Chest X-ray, PA view. Patient: 46 years old, sex M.
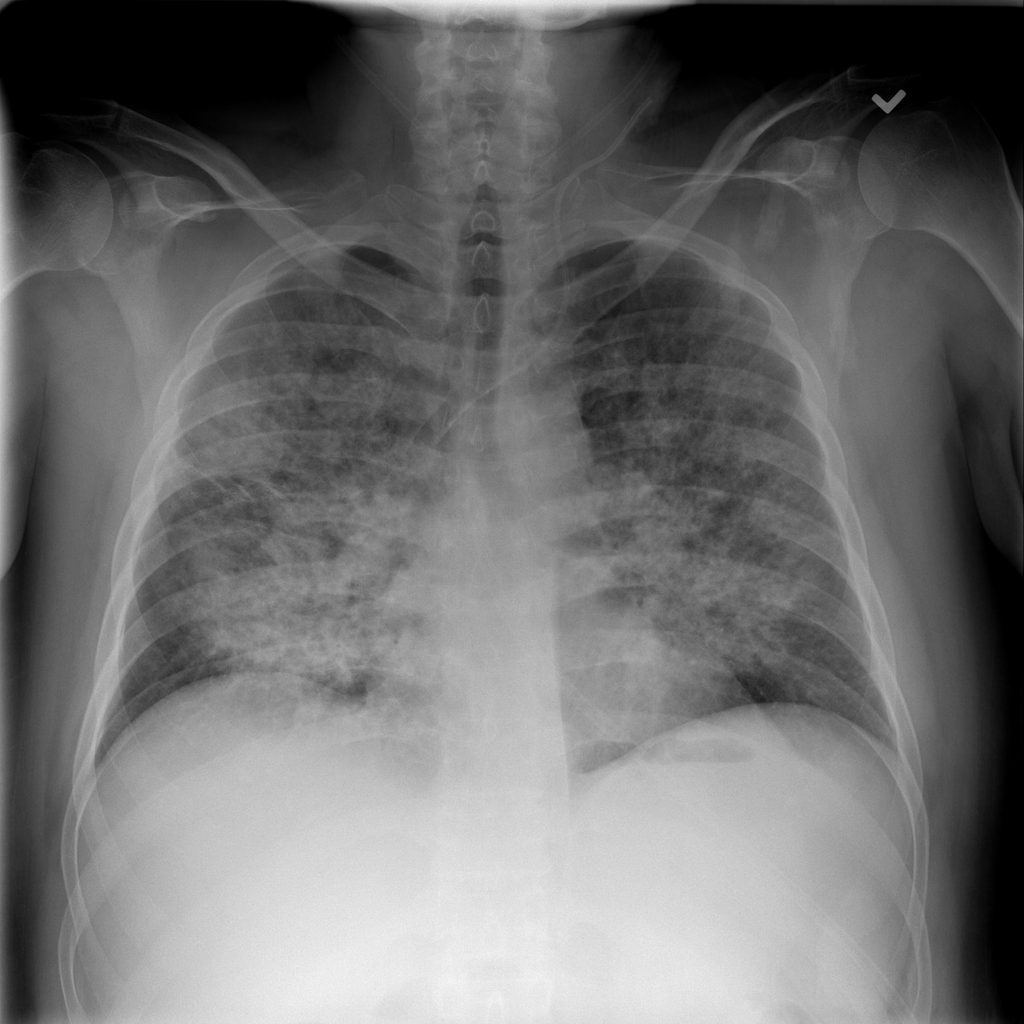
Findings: Infiltration